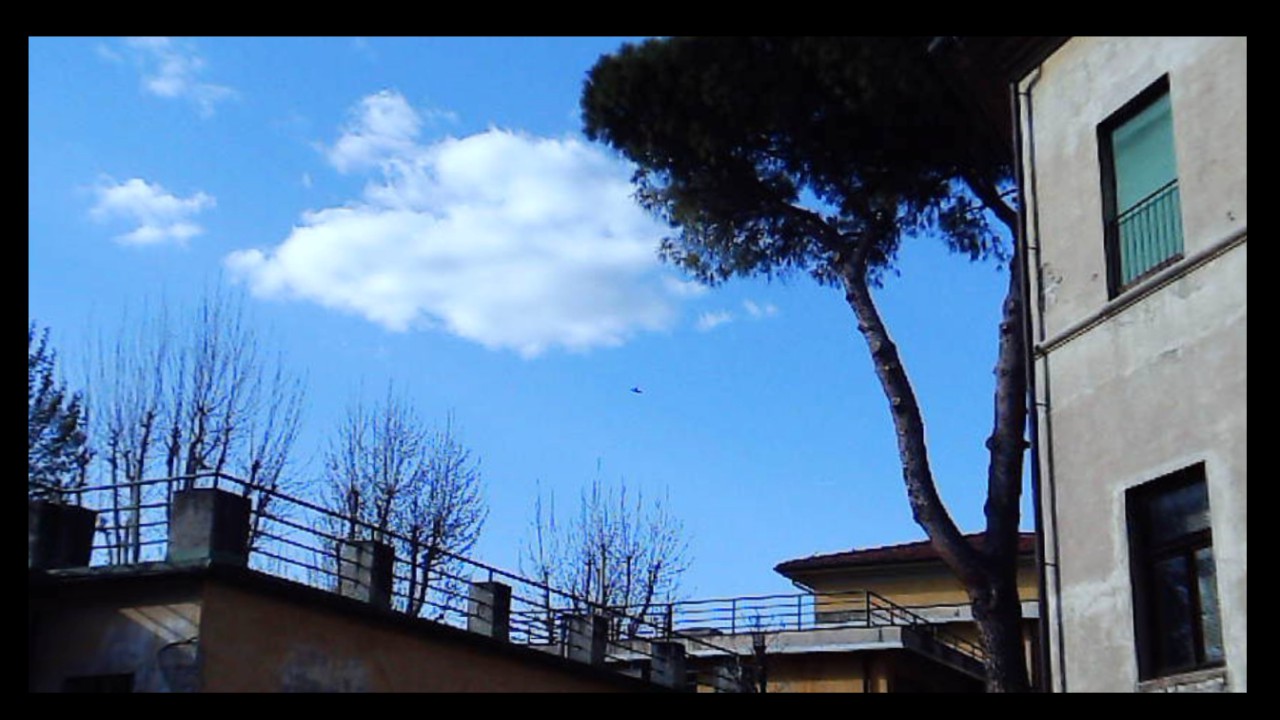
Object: Betafpv air75